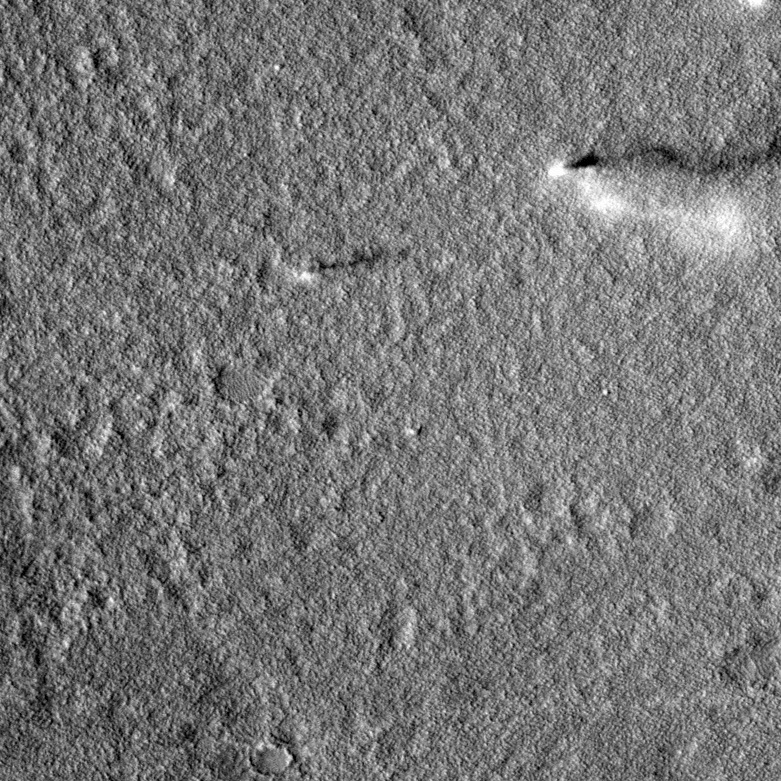
Label: dustdevil, dustdevil